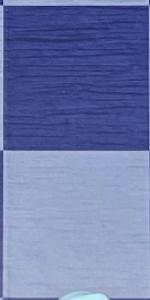
Label: Empty